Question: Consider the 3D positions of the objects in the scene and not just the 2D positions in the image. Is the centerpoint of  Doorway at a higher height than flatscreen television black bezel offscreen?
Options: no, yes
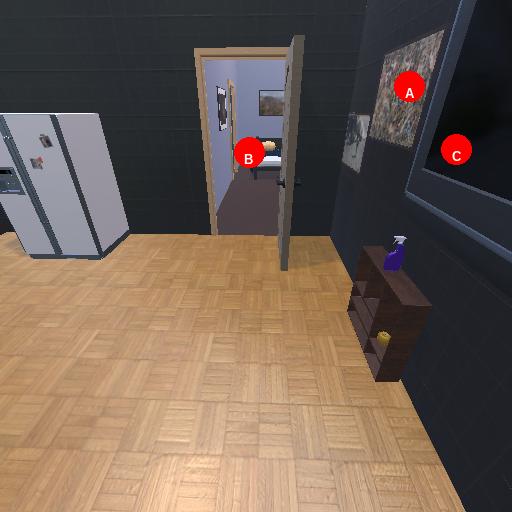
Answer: no